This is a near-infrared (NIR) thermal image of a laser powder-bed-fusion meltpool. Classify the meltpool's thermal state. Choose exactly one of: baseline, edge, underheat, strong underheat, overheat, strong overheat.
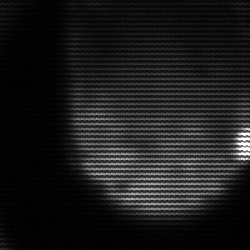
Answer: edge